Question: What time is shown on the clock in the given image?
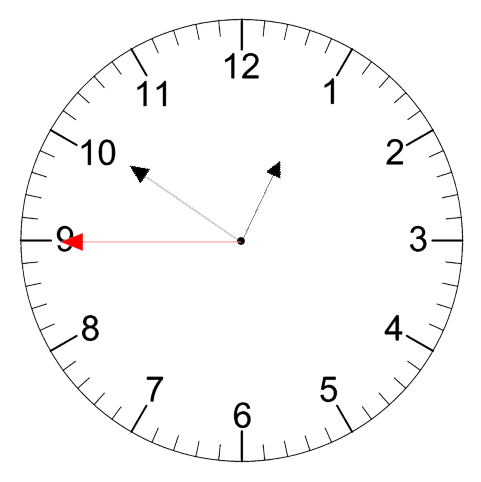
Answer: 12:50:45